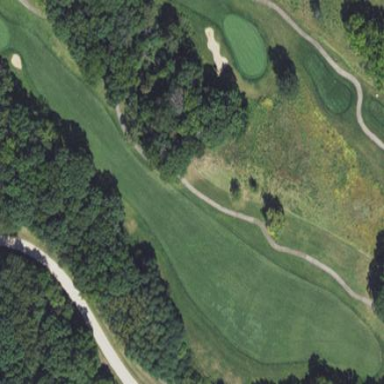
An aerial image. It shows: Golf fairway surrounded by grass.